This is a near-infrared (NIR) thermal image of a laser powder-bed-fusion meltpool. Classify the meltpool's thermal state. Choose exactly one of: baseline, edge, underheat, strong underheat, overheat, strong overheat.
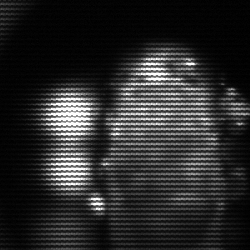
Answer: strong underheat